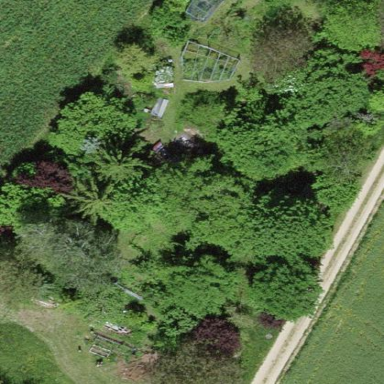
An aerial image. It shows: Orchard.